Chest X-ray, AP view. Patient: 70 years old, sex M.
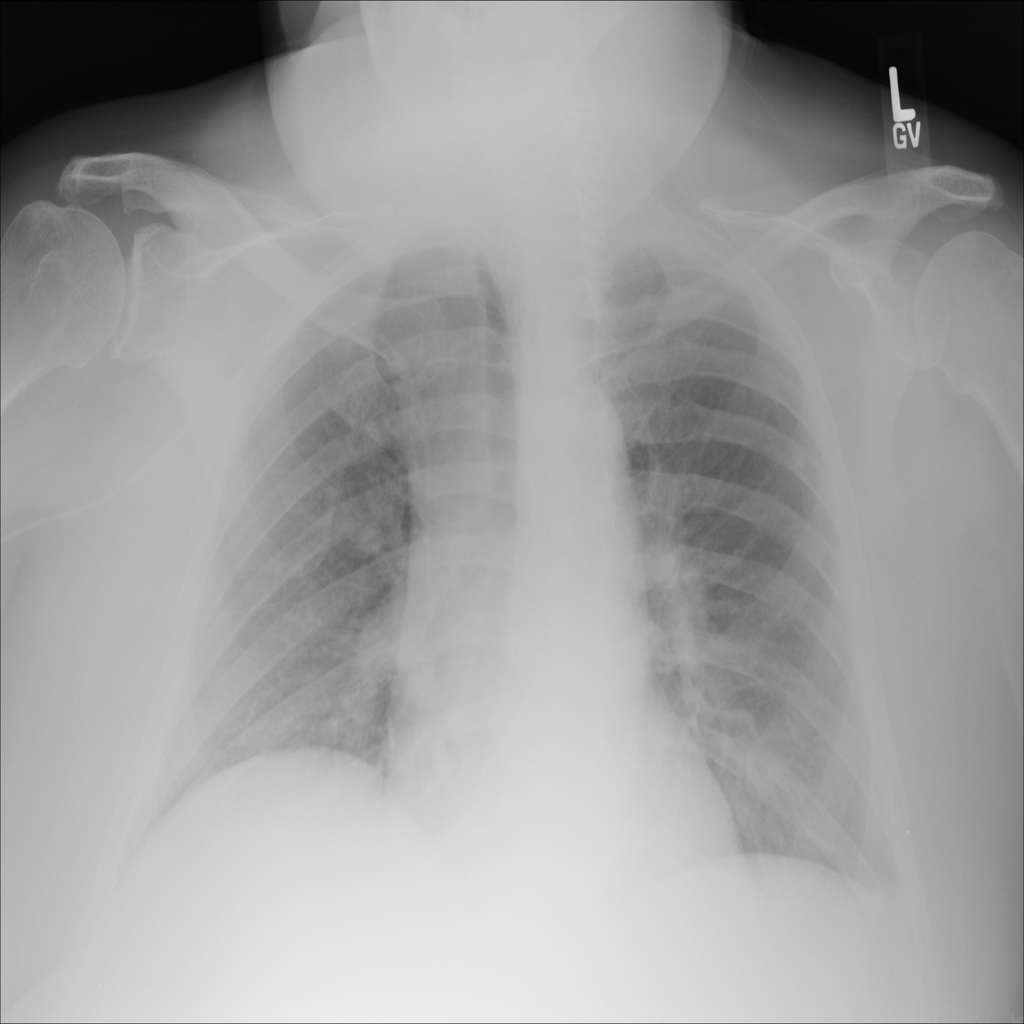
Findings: Infiltration